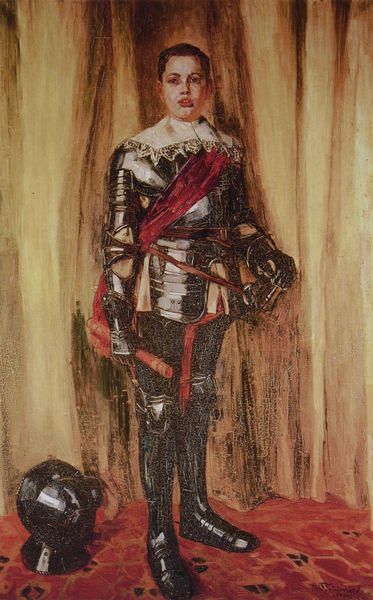
Titel: Jörg Trübner in Rüstung
Künstler: Heinrich Wilhelm Trübner
Standort: Heidelberg
Institution: Kurpfälzisches Museum der Stadt Heidelberg
Schlagwörter: gemälde, hand, kopf, mann, schatten, weiß, gelb, ocker, braun, frisur, handschuh, handschuhe, hell, licht, mund, nase, ohr, schwarz, blick, gürtel, rot, beige, muster, teppich, jung, falten, gesicht, halten, kragen, spitze, stehen, bildnis, portrait, porträt, signatur, vorhang, öl, boden, haare, pose, realismus, stehend, stoff, stoffe, kind, lippen, ohren, potrait, stock, beine, schärpe, spanien, füße, stab, krieg, curtain, curtains, fight, hands, hat, king, könig, military, oil, red, soldier, sword, white, arm, black, carpet, collar, face, female, formal, france, gold, hair, lace, nose, painting, woman, yellow, glanz, oil painting, pattern, reflection, rug, sheet, teppichboden, glänzen, glänzend, metall, brown, floor, menzel, faltenwurf, junge, eisen, panzer, corinth, knabe, steht, schwert, soldat, stand, degen, helm, scherpe, stiefel, herrscher, mosaik, ritter, rüstung, ganzfigur, rolle, schein, harnisch, junger mann, glove, silbern, silver, man, tree, krieger, prinz, background, ear, girl, head, orange, young, ritterrüstung, armor, armour, baroque, boy, brave, child, costume, drapes, eyes, feet, feldherr, ganzkörperbild, helmet, important, kindersoldat, kinght, knight, kürass, lace collar, lichtquelle, male, manly, message, metal, noble, plan, prince, ribbon, sash, schriftrolle, scroll, soilder, spain, spanish, spanish\, steel, suit, uniform, velasquez, visier, young man, fernrohr, fernglas, paper, bote, chin, mouth, scarf, silk, boots, french, youth, bright, drape, drapery, letter, victorian, person, human, royal, arms, cheeks, renaissance, ears, shine, shiny, shoes, nachricht, boot, medieval, eye, legs, red lips, shield, brushstrokes, lips, ochre, cheek, eyebrows, gloves, stick, forehead, open, contraposto, standing, thron, body, royalty, ruffles, iron, white collar, weapon, nobility, weioss, ugly, leggings, infant, joan, joan of arc, sheild, inside, power, portait, red ribbon, rüsung, baton, heirarchy, suit of armor, brows, balck, helmut, teeth, shining, handshoe, parchment, bib, shin, mideval, midevil, il principr, il principe, honor, status, frill, red sash, sir, parcel, tin, sheath, jüngling, eisenhemd, papyrusrolle, plates, bred, red slash, big hands, gauntlet, silber, adelig, thronfolger, leinwand, gauntelets, missive, squire, greaves, chestplate, androgenous, armguard, roll, 15th, knite, earl, paige, panssari, swort, erhelm, knihgt